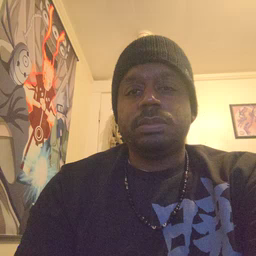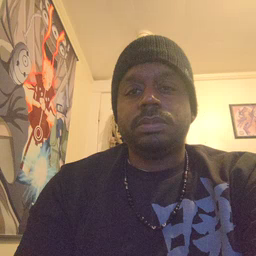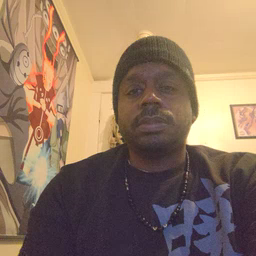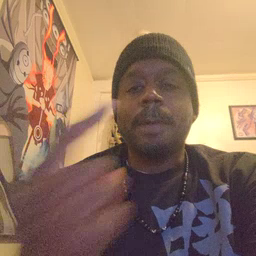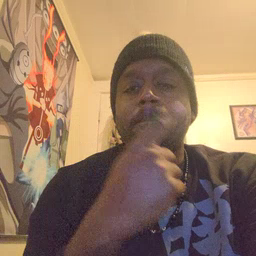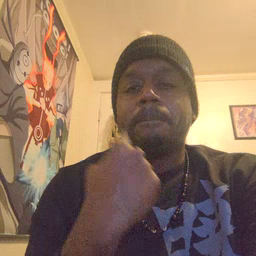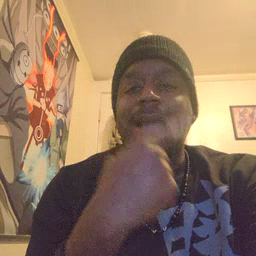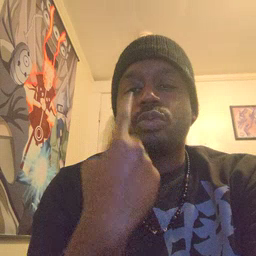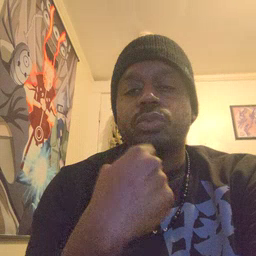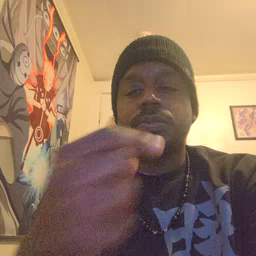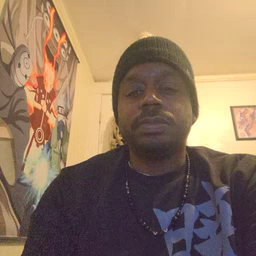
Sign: mouth